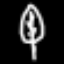
Label: leaf